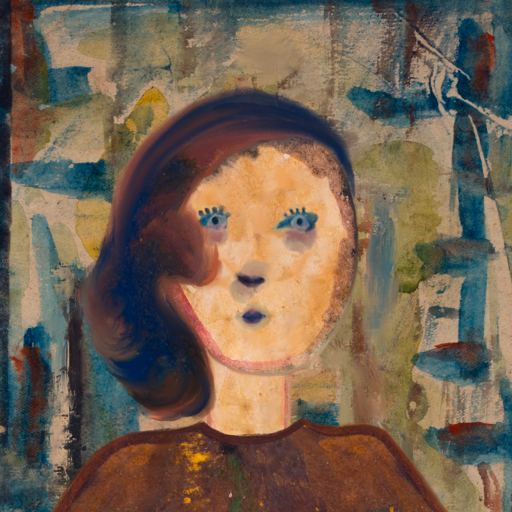
Background: Orphan, Head And Neck Front: Childish, Face Front: Hill_Girl, Bust: Comrade, Hair Front: Mother_And_Son_Son, Head Accessory: Blank, Second Necklace: Blank, Necklace: Blank, Baby: Blank